Question: I am have custom UIButton that is 1/4 in height/width of the view. What I am trying to do is set an image above the button's title with both of them being centered in said button.
Code:
'''
CGRect imageFrame= CGRectMake(0, 0, 80, 80);
UIEdgeInsets imageInset = UIEdgeInsetsMake(0, 0, 30, 0);
UIEdgeInsets titleInset = UIEdgeInsetsMake(80, 0, 0, 0);
btnSideSettings = [UIButton buttonWithType:UIButtonTypeCustom];
btnSideSettings.frame = settingsFrame;
[btnSideSettings setImage:[UIImage imageNamed:@"btnSideSettings"] forState:UIControlStateNormal];
btnSideSettings.imageView.frame = imageFrame;
btnSideSettings.imageEdgeInsets = imageInset;
btnSideSettings.titleEdgeInsets = titleInset;
btnSideSettings.titleLabel.textAlignment = NSTextAlignmentCenter;
[btnSideSettings setTitle:@"Settings" forState:UIControlStateNormal];
'''
Result:

I've tried a few variants of the above code, mostly editing the insets. If I comment out adding the picture, the title will center just fine as well. Appreciate any help.
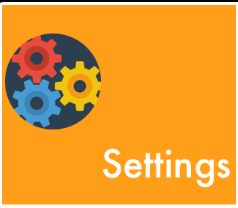
Answer: Instead of trying to manipulate the image and text on the button you can add your own subviews (an image view and a label) and then you have complete and explicit control over the size and position of the elements.